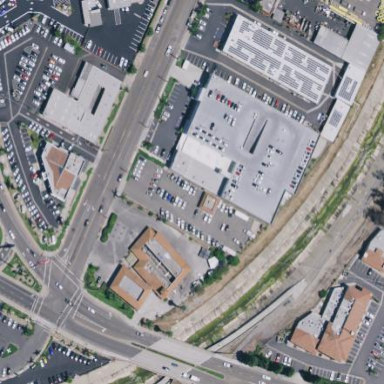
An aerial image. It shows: Retail area with car repair shop.